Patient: sex F, age 54
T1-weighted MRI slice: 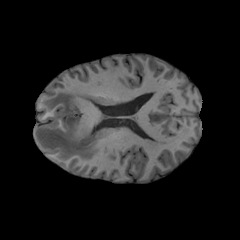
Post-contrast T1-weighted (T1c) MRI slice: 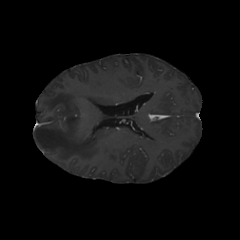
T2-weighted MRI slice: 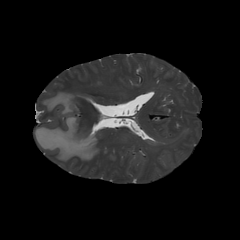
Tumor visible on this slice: yes
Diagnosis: Glioblastoma, IDH-wildtype
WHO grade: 4